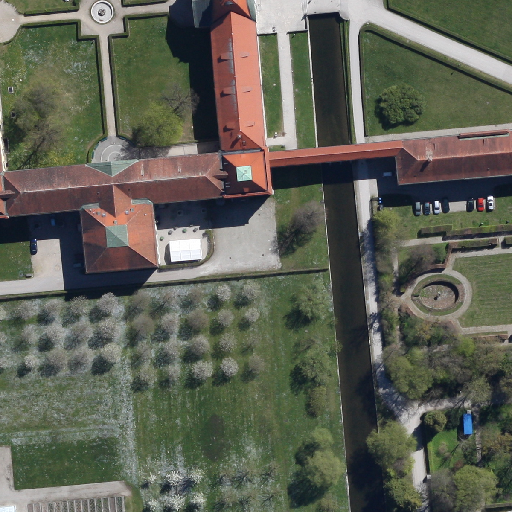
Referring expression: road